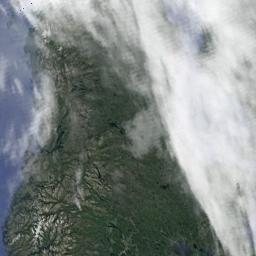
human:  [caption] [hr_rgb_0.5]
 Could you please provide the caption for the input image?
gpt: Large fluffy white clouds on green land and blue sea .

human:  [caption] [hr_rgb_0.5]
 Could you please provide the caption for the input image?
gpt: A large cloud of white clouds floated over the farmland .

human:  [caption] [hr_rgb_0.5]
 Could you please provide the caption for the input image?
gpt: The stratus clouds are located above the sea and the land covered by dense vegetation and some snow on the mountains on the land .

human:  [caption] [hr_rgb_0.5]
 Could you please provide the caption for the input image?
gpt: The white cloud is above green land and blue sea .

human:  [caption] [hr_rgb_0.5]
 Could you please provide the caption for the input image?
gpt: There are white clouds over a sea shore .